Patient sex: F
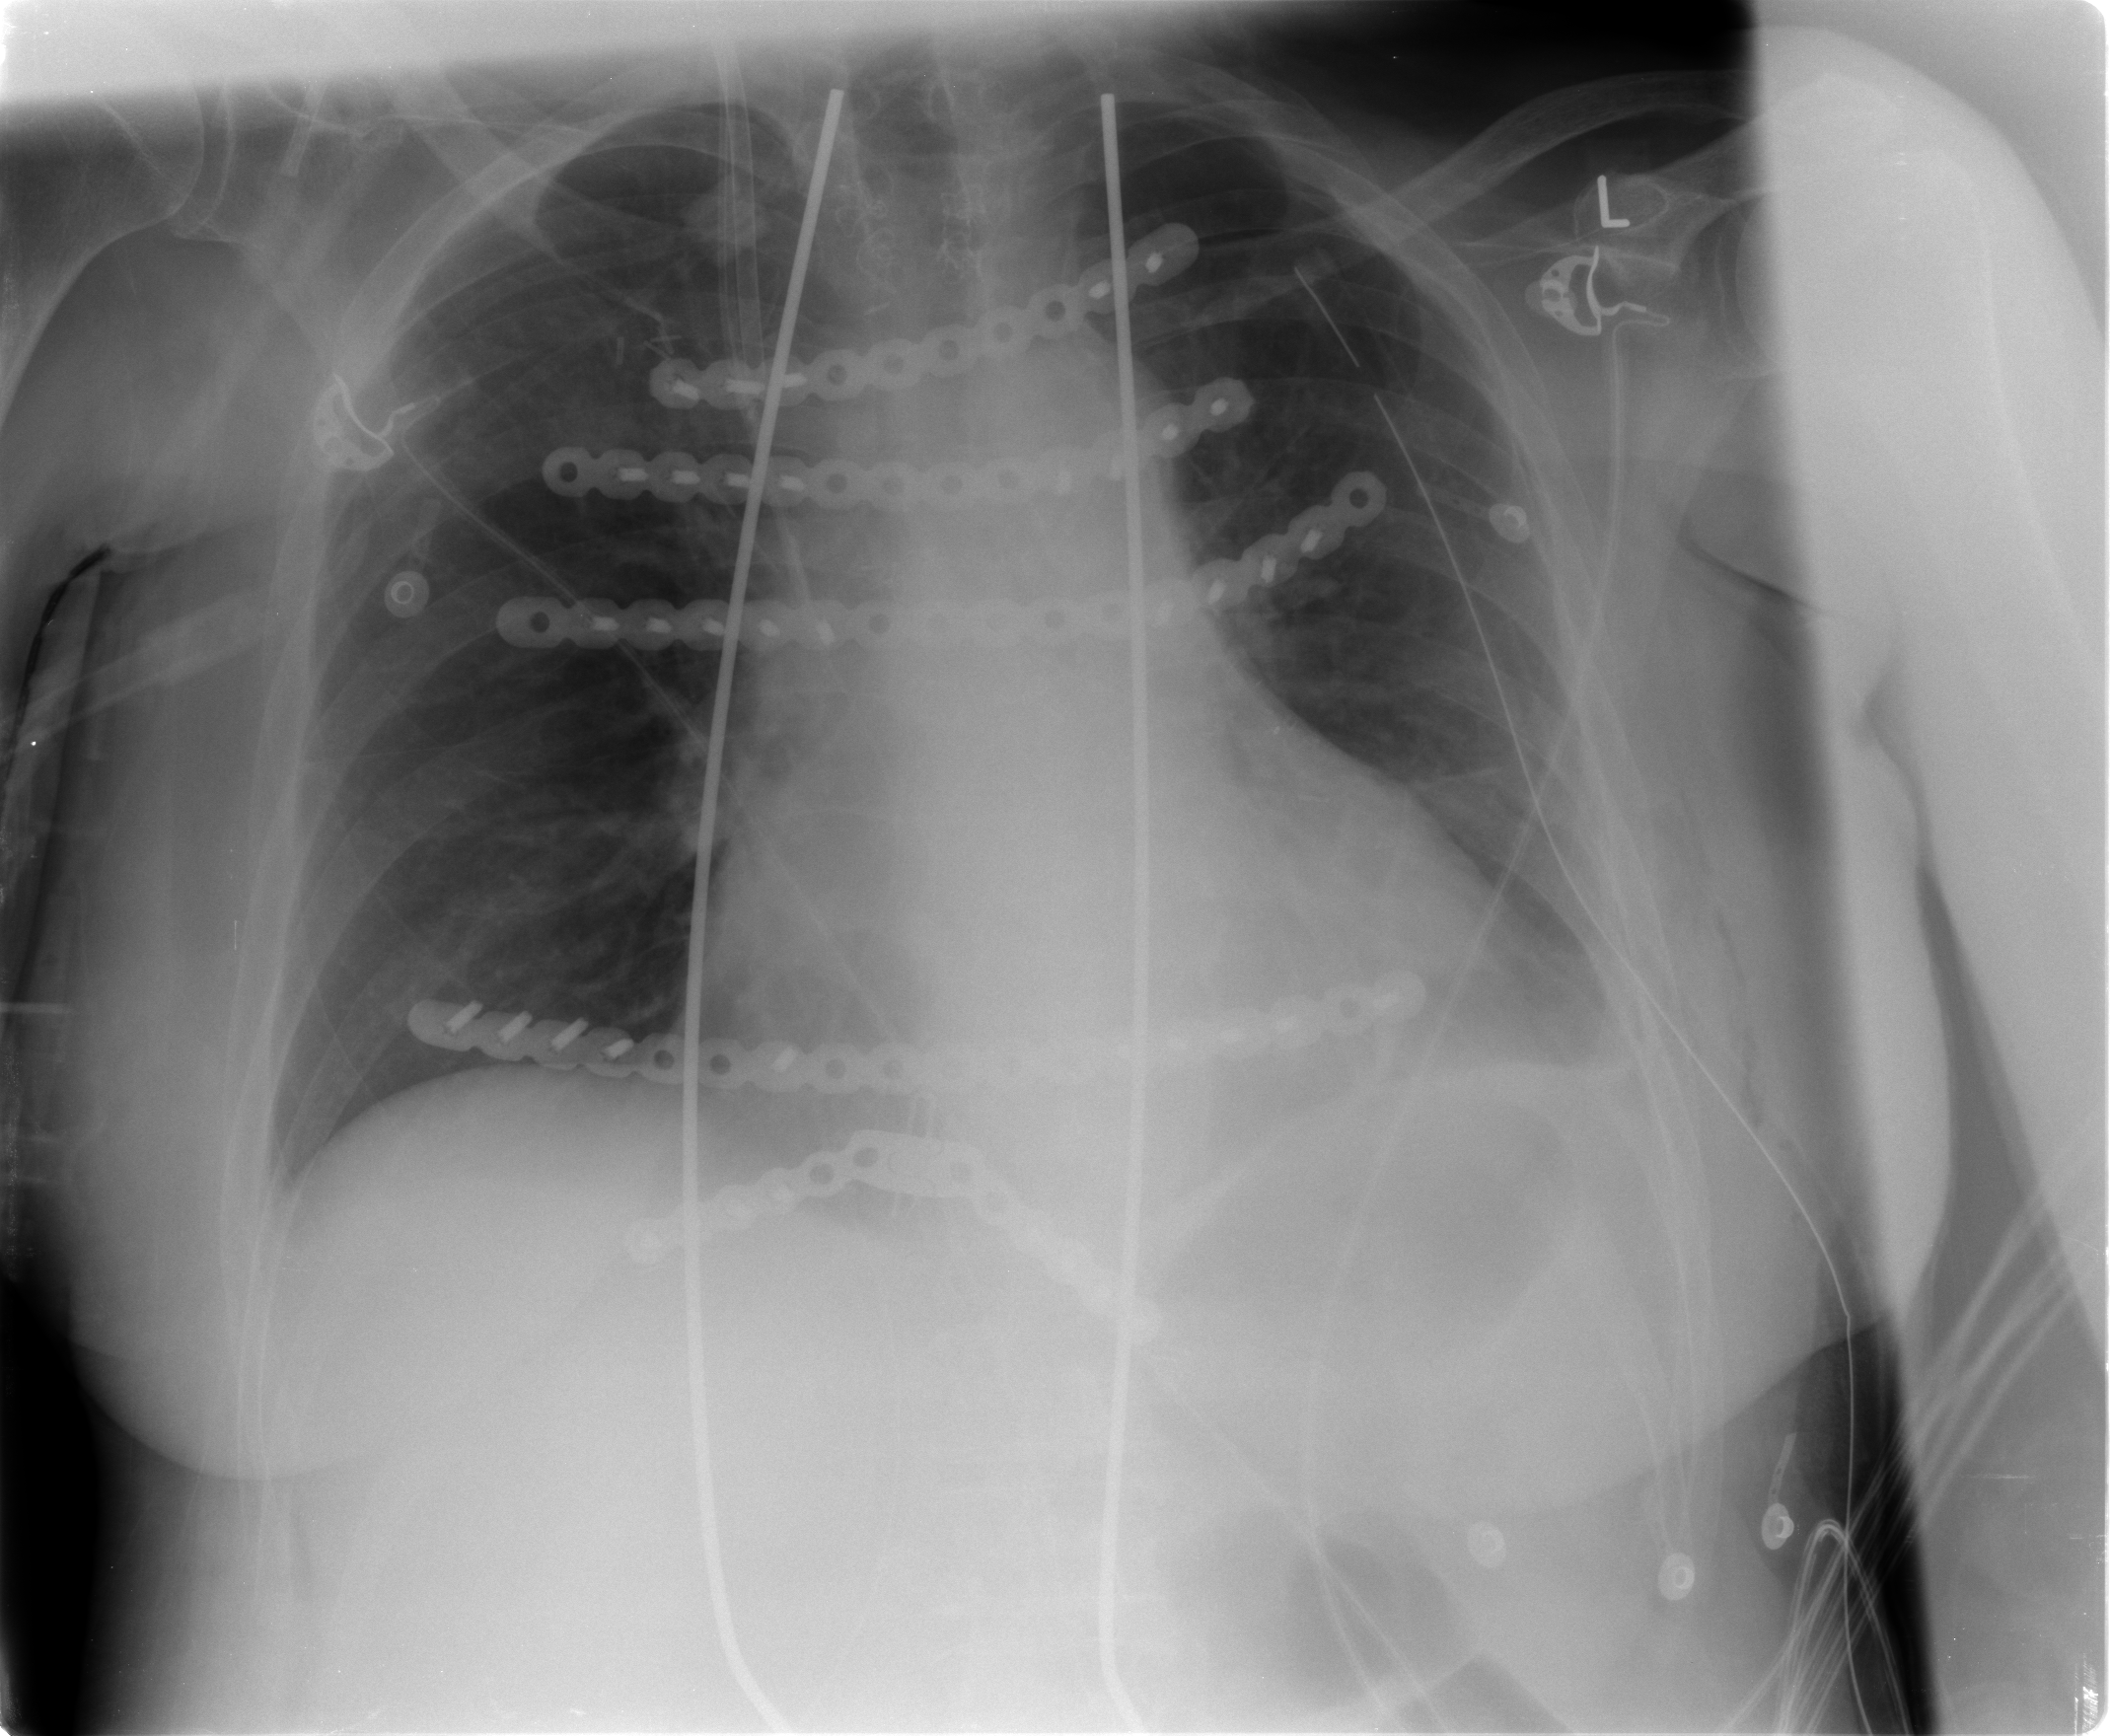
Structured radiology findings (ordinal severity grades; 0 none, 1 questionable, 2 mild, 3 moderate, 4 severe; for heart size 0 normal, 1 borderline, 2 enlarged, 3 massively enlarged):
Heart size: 2
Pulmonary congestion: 2
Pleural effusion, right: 0
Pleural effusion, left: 1
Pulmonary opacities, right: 0
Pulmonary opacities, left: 0
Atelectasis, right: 0
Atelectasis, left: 2